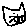
Label: cat